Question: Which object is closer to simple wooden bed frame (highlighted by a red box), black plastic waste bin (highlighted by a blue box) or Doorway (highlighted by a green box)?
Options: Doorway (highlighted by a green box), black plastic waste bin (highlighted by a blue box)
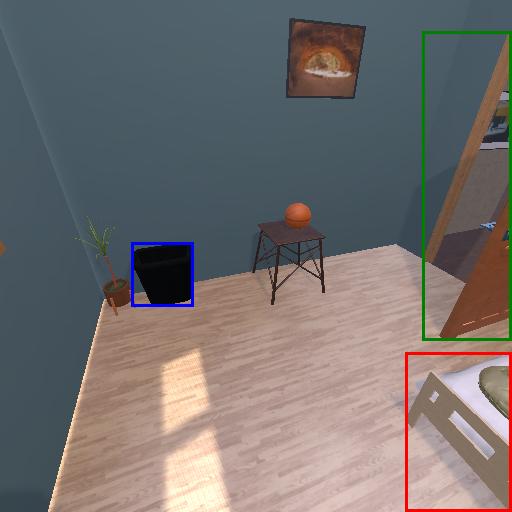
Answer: Doorway (highlighted by a green box)